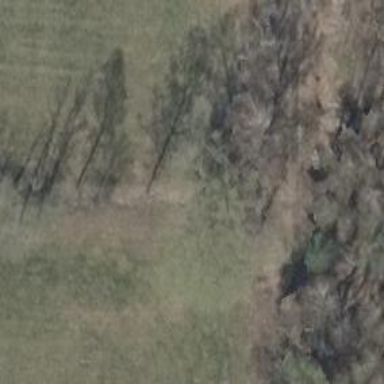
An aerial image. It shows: Row of trees in natural setting.